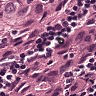
Metastatic tissue present: yes